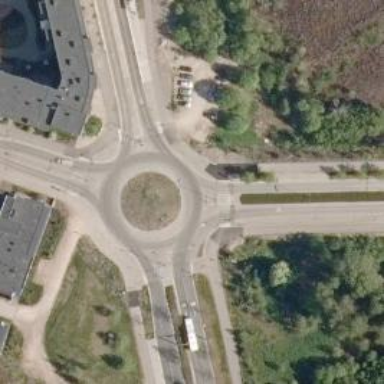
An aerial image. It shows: Tertiary road with asphalt surface leading to roundabout.